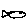
Label: fish